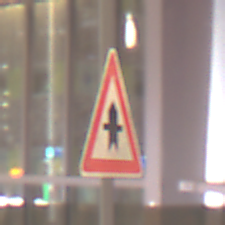
Verkehrszeichen: Vorfahrt
Umgebung: Indoor, Urban
Tageszeit: NotSpecified
Wetter: NotSpecified
Licht: Artificial
Jahreszeit: NotSpecified
Kontrast: MediumContrast